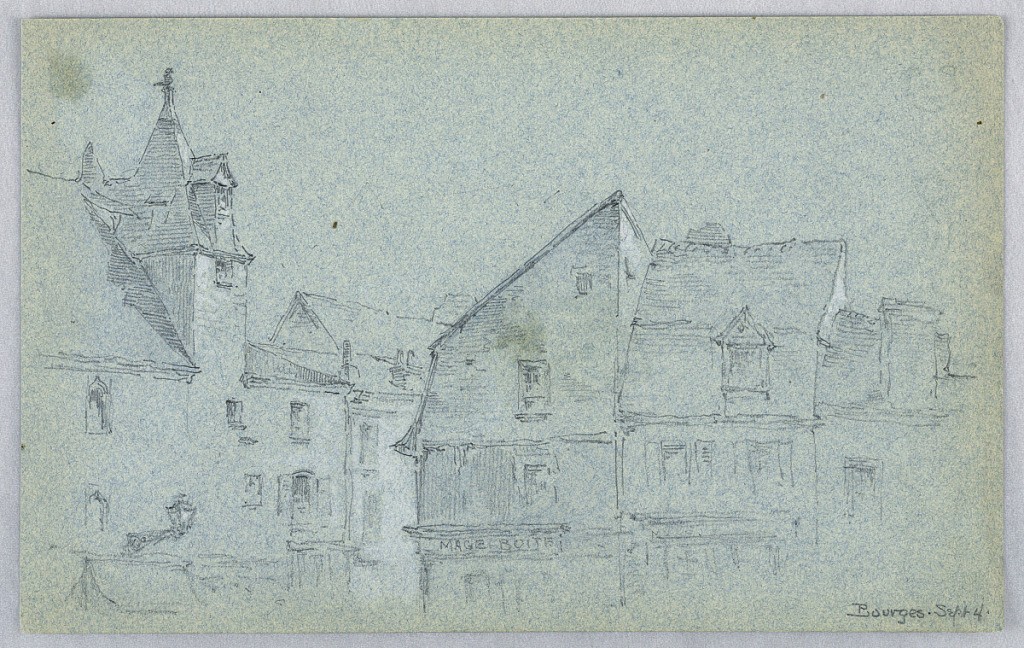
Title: Bourges
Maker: Arnold William Brunner, American, 1857–1925
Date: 1883
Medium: Graphite and white heightening on blue-grey paper
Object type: Drawing
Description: View from a window to a street corner, with store opposite, store name.